Question: What is the result of this measurement?
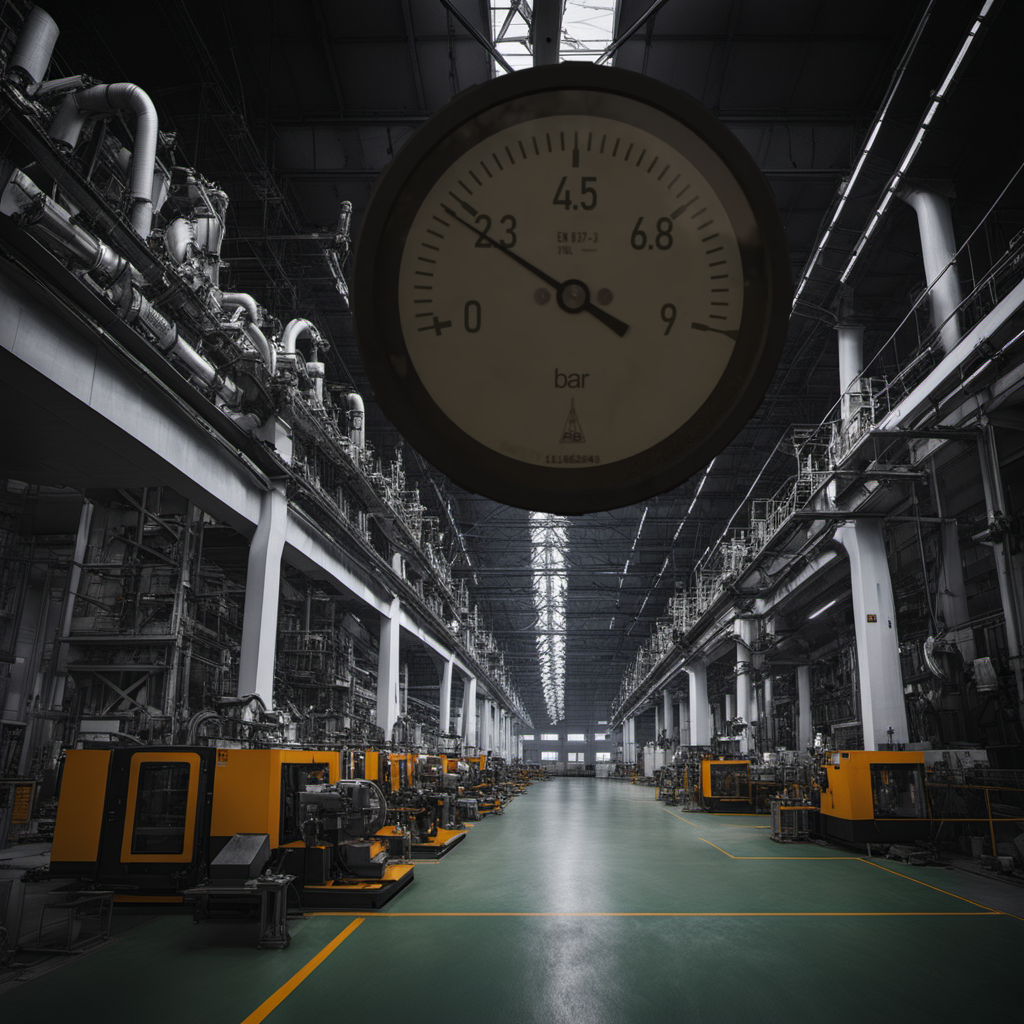
Answer: The result is 2.05
Question: What is the reading range of this measurement?
Answer: The range is from 0 to 9
Question: What is the minimum and maximum value range of the measurement in the image?
Answer: The minimum value is 0 and the maximum value is 9